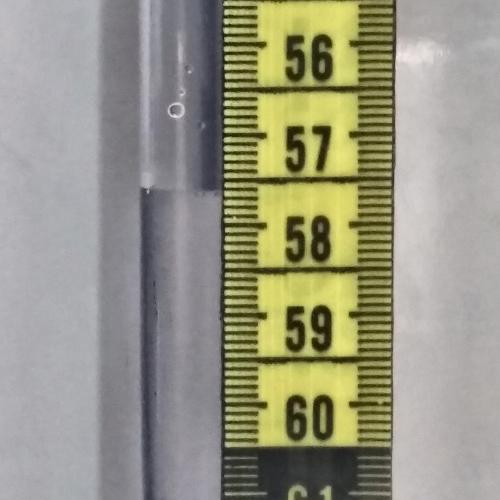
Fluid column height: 57.6 cm